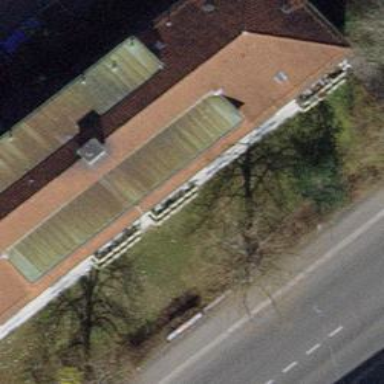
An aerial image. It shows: Building with apartments featuring tiled roof.